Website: macys
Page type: gifting
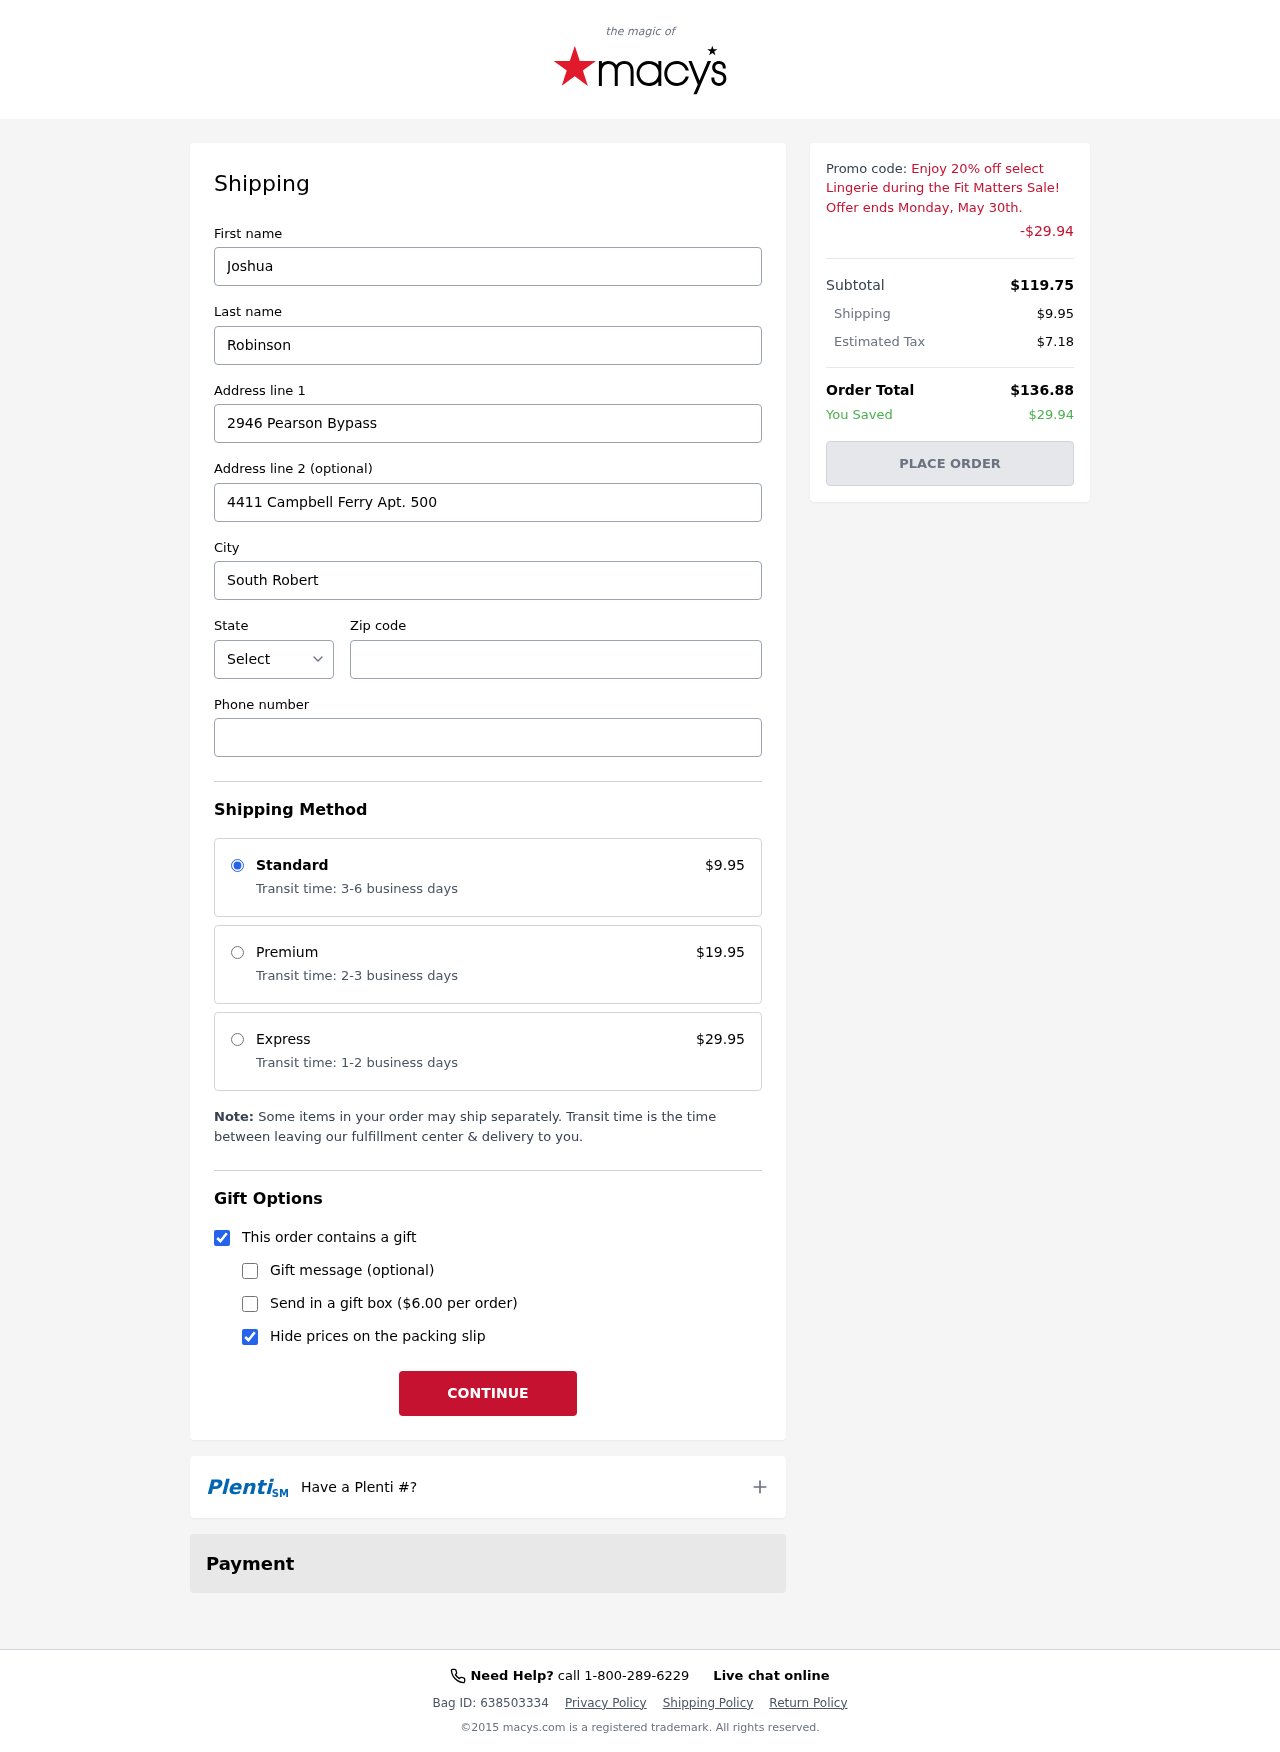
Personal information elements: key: PII_CITY
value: South Robert
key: PII_FIRSTNAME
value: Joshua
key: PII_LASTNAME
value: Robinson
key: PII_PHONE
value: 4998278174
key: PII_POSTCODE
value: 87888
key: PII_STATE_ABBR
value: KY
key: PII_STREET
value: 2946 Pearson Bypass
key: PII_STREET2
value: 4411 Campbell Ferry Apt. 500
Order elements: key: ORDER_SHIPPING_COST
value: $9.95
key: ORDER_DISCOUNT
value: -$29.94
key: ORDER_SUBTOTAL
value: $119.75
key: ORDER_TAX
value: $7.18
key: ORDER_TOTAL
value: $136.88
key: ORDER_SAVINGS
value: $29.94